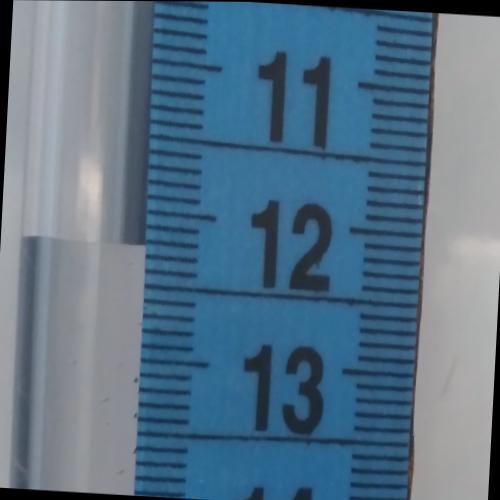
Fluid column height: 12.2 cm